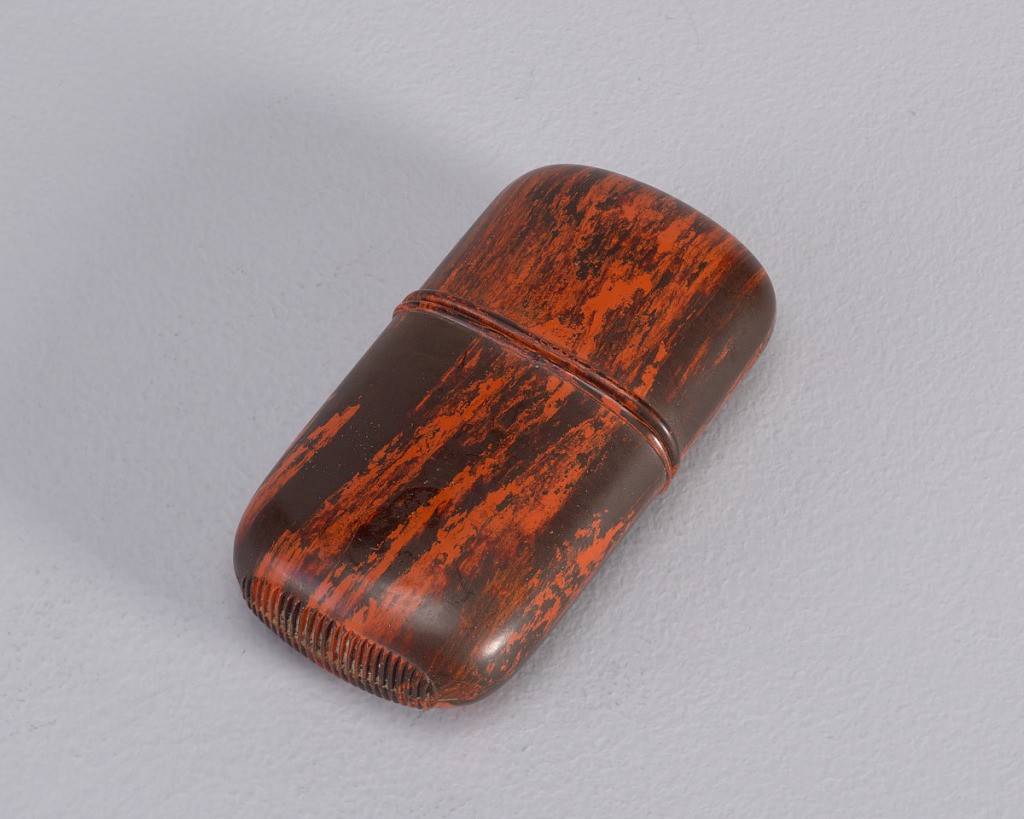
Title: Vulcanite
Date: early 20th century
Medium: Vulcanite
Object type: Matchsafe
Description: Oblong, curved sides, top and bottom, molded from vulcanite, featuring irregular red and black striations throughout entire surface. Slip-top cover may be removed entirely. Striker molded into box bottom.